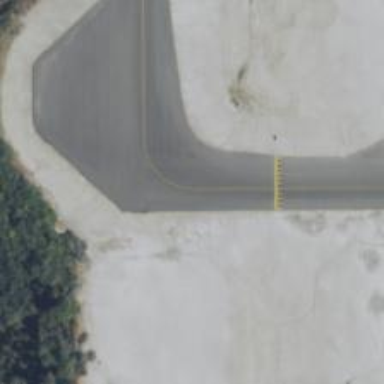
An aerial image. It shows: Asphalt taxiway in the airport.